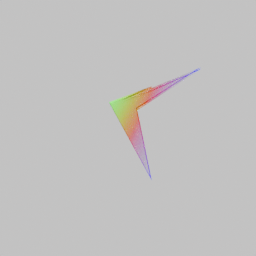
Label: decoration